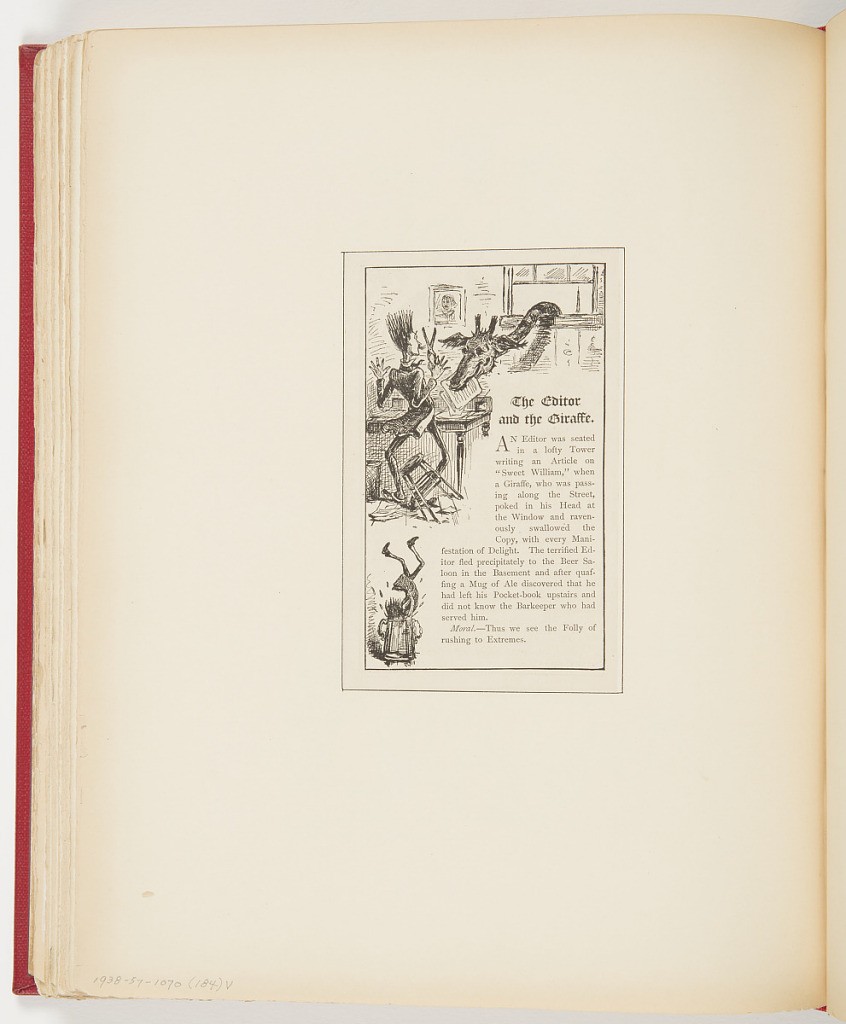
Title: The Editor and the Giraffe
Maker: Frederick Stuart Church, American, 1842–1924
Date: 1878
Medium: Printed in black ink on paper
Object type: Ephemera
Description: Short story of an editor being frightened by a giraffe. Upper left, back of figure surprised with hair standing up, scissors in right hand. Upper right, giraffe head coming through a window, paper's in mouth. Lower left, figure diving head-first into a pitcher of ale.